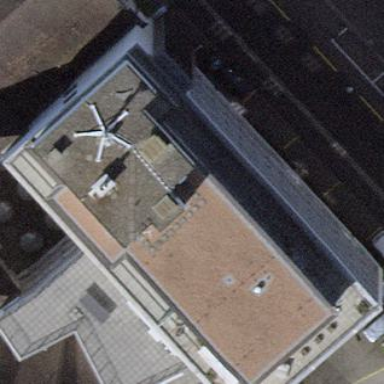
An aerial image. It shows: Office building.